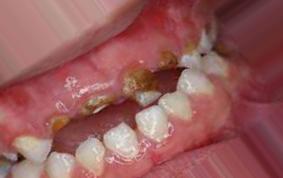
Condition: Caries